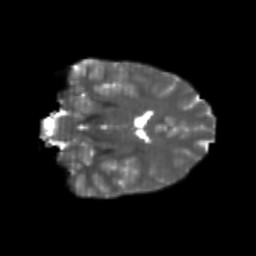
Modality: T2w
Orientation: coronal
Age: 23
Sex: female
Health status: healthy
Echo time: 0.074 s